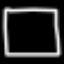
Label: square